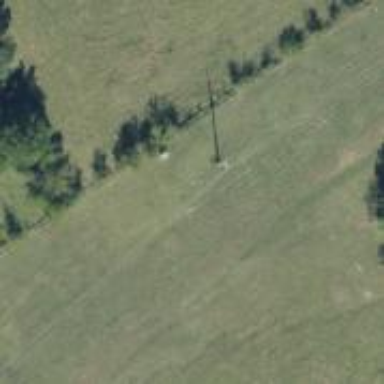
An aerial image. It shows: Power pole.